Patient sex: F
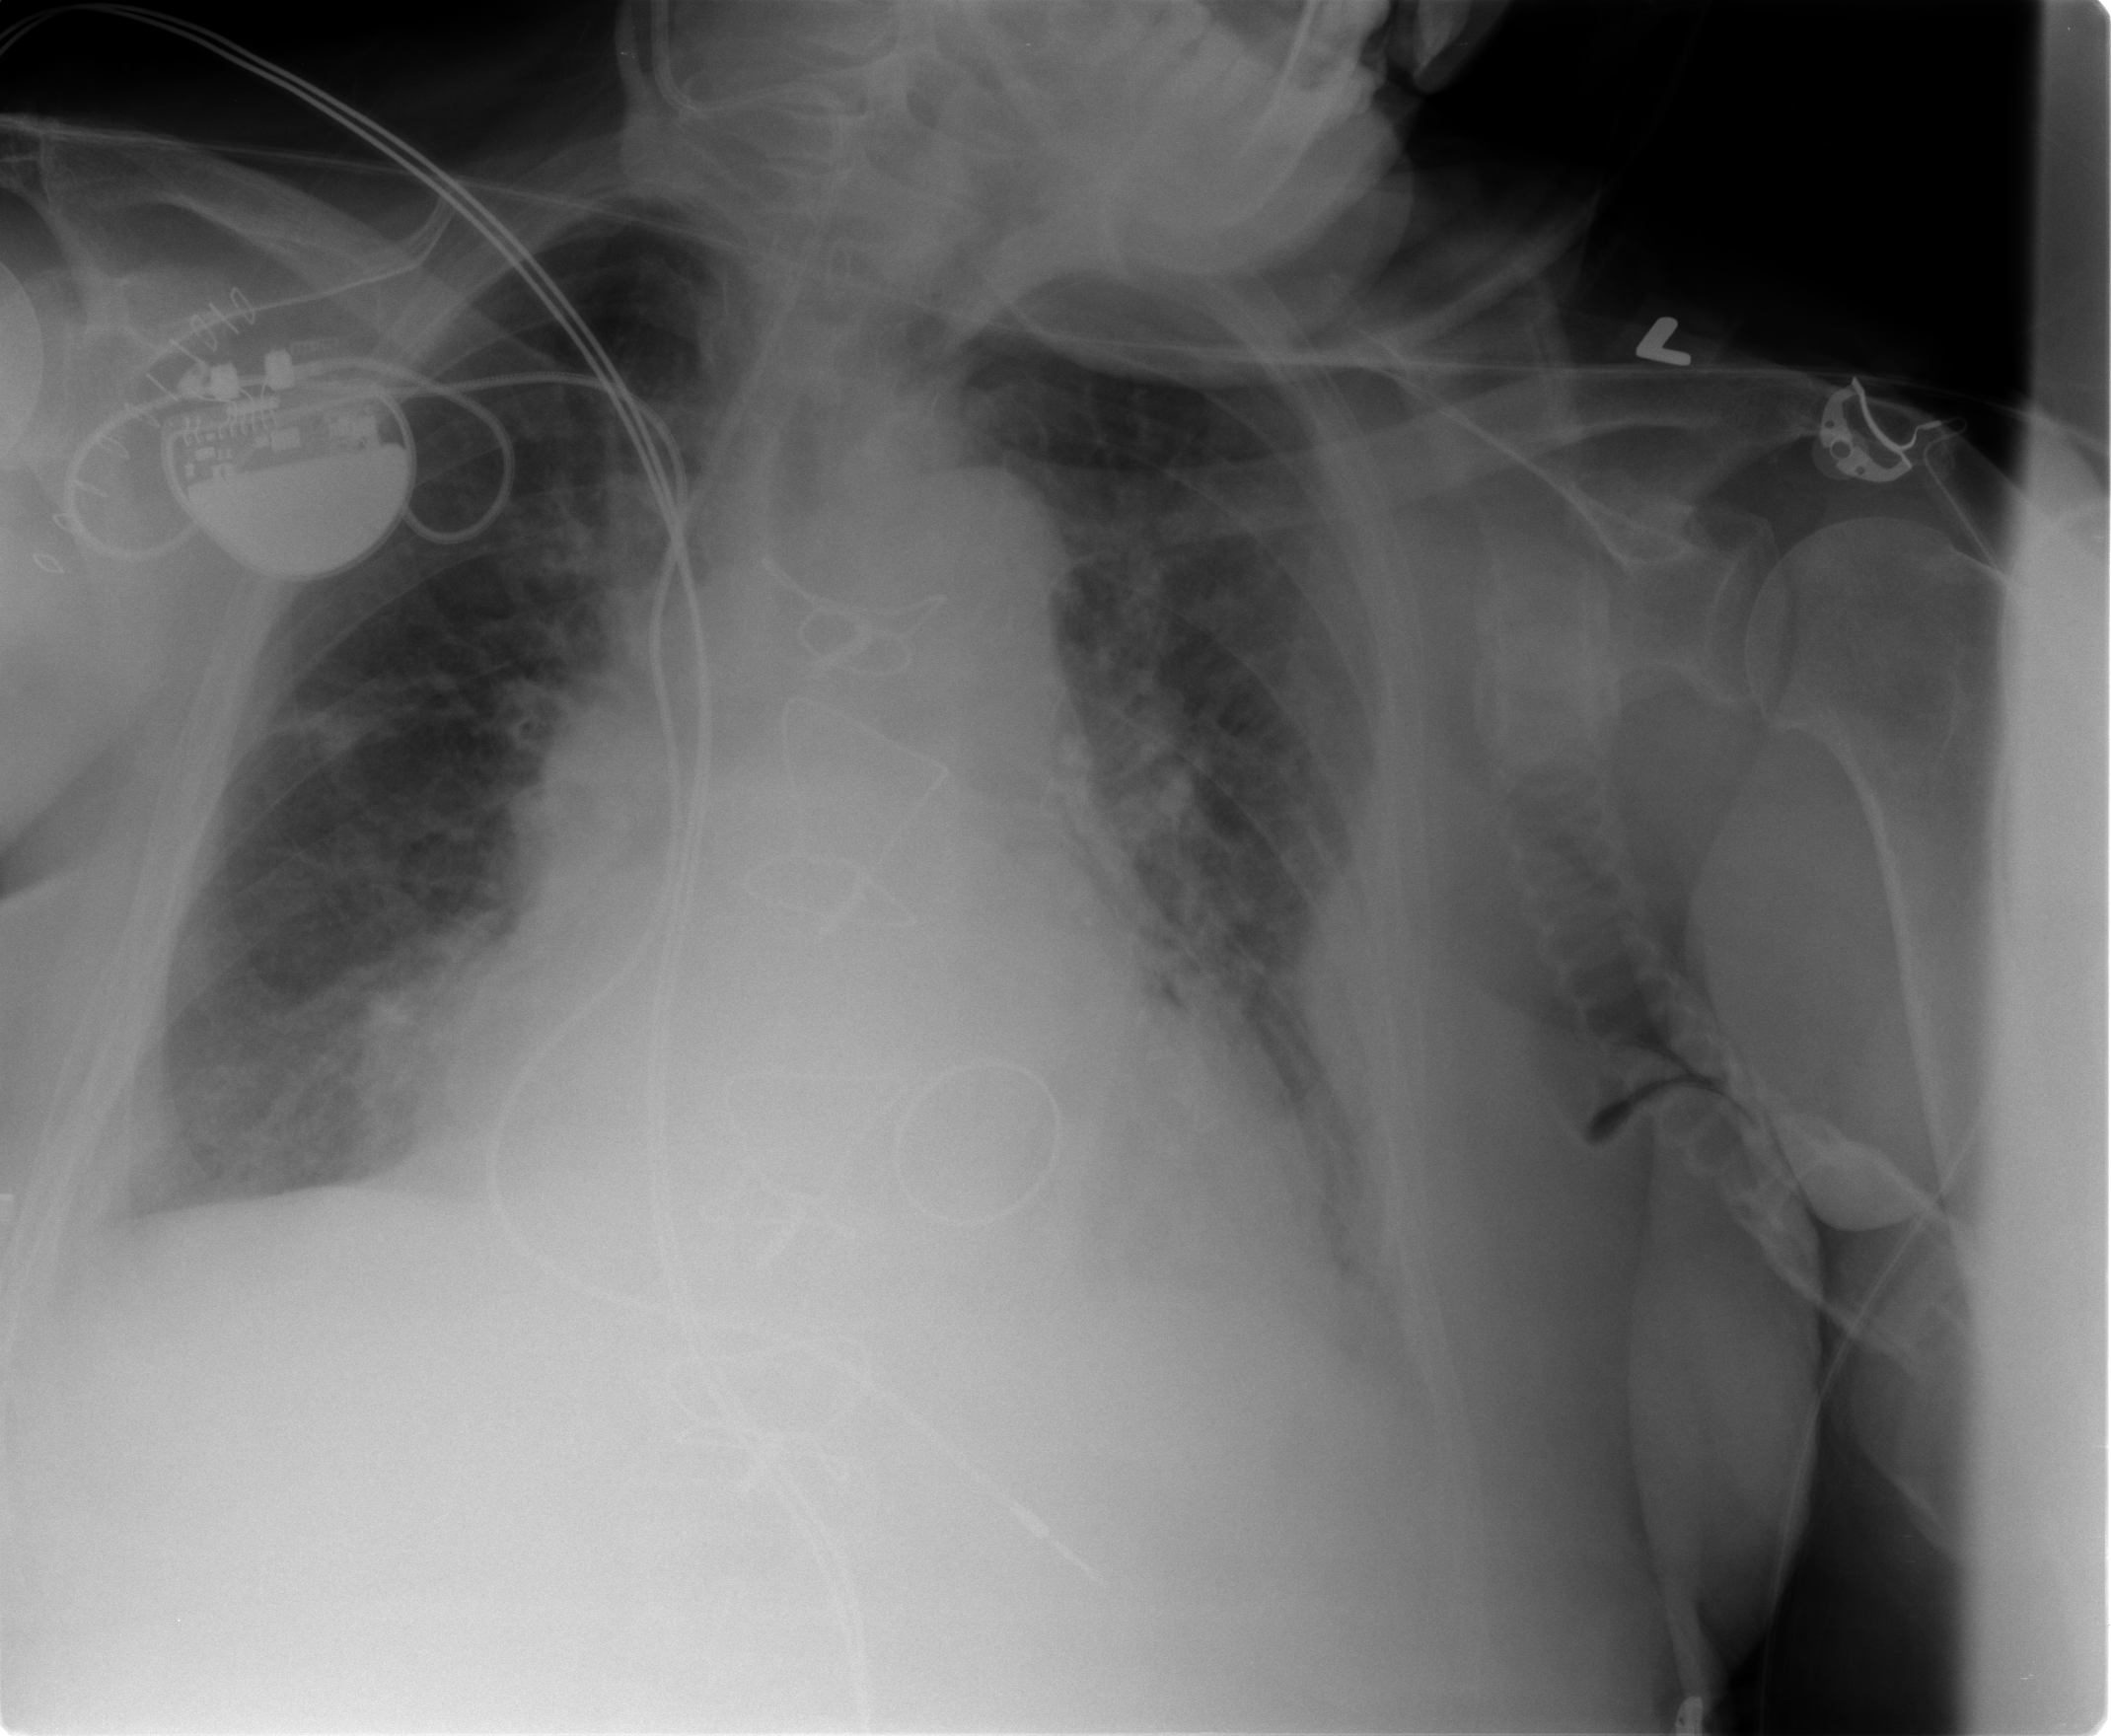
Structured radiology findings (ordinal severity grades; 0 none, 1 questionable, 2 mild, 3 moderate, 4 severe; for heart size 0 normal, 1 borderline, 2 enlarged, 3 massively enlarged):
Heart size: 2
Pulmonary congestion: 2
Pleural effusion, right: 0
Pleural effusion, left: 2
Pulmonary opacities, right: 2
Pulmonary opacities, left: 2
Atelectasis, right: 2
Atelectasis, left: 2